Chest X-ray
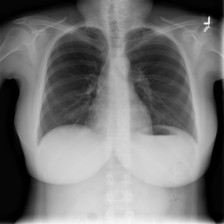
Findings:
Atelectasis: negative
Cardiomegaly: negative
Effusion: negative
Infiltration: negative
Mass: negative
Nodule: negative
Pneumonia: negative
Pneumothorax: negative
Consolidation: negative
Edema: negative
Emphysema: negative
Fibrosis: negative
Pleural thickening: negative
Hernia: negative